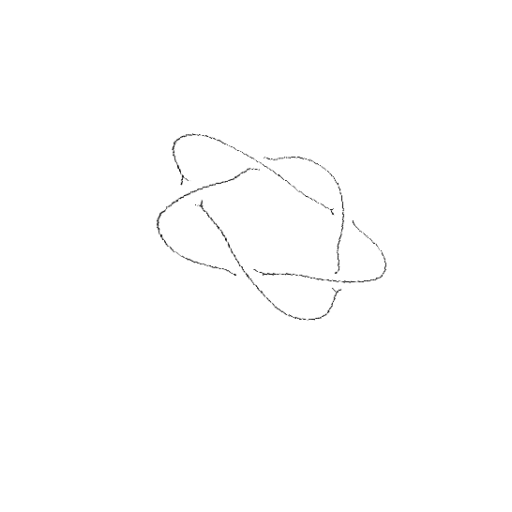
Crossing number: 5